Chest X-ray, AP view. Patient: 44 years old, sex F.
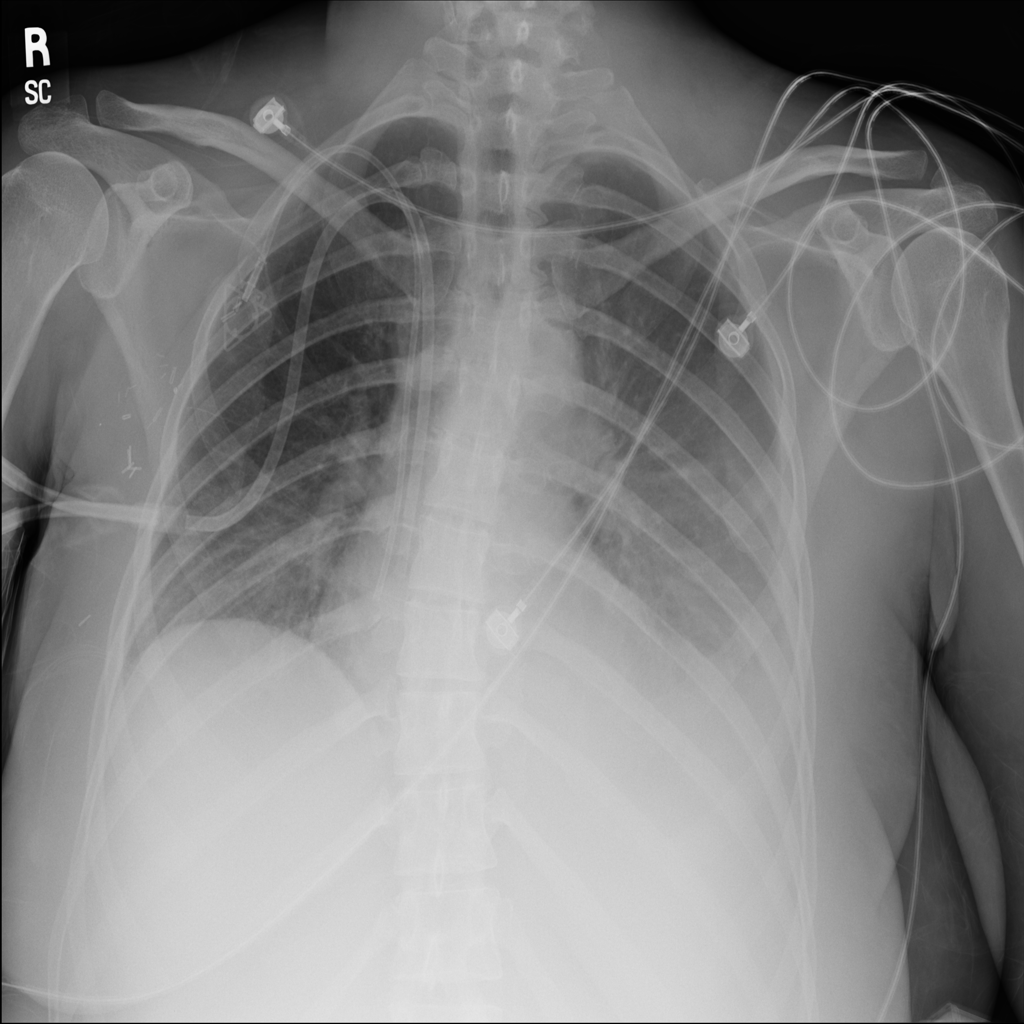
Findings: Effusion, Infiltration